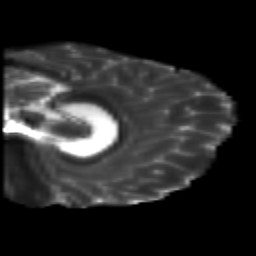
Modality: T2w
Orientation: sagittal
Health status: healthy
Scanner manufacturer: siemens
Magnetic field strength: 3 T
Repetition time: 10 s
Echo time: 0.092 s